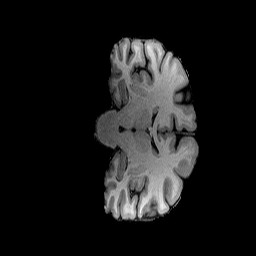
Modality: T1w
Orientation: coronal
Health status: healthy